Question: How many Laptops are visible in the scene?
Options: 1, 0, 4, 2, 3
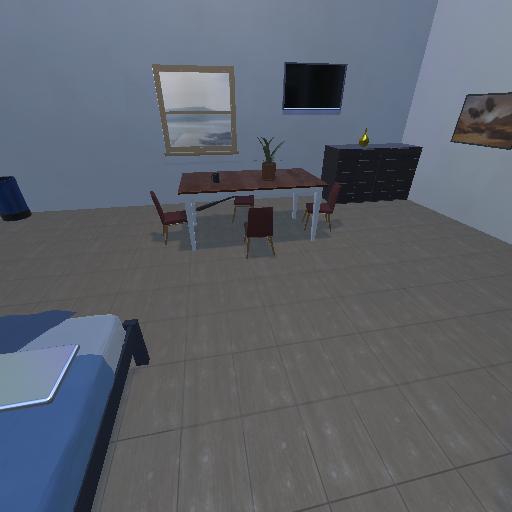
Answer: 1